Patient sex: F
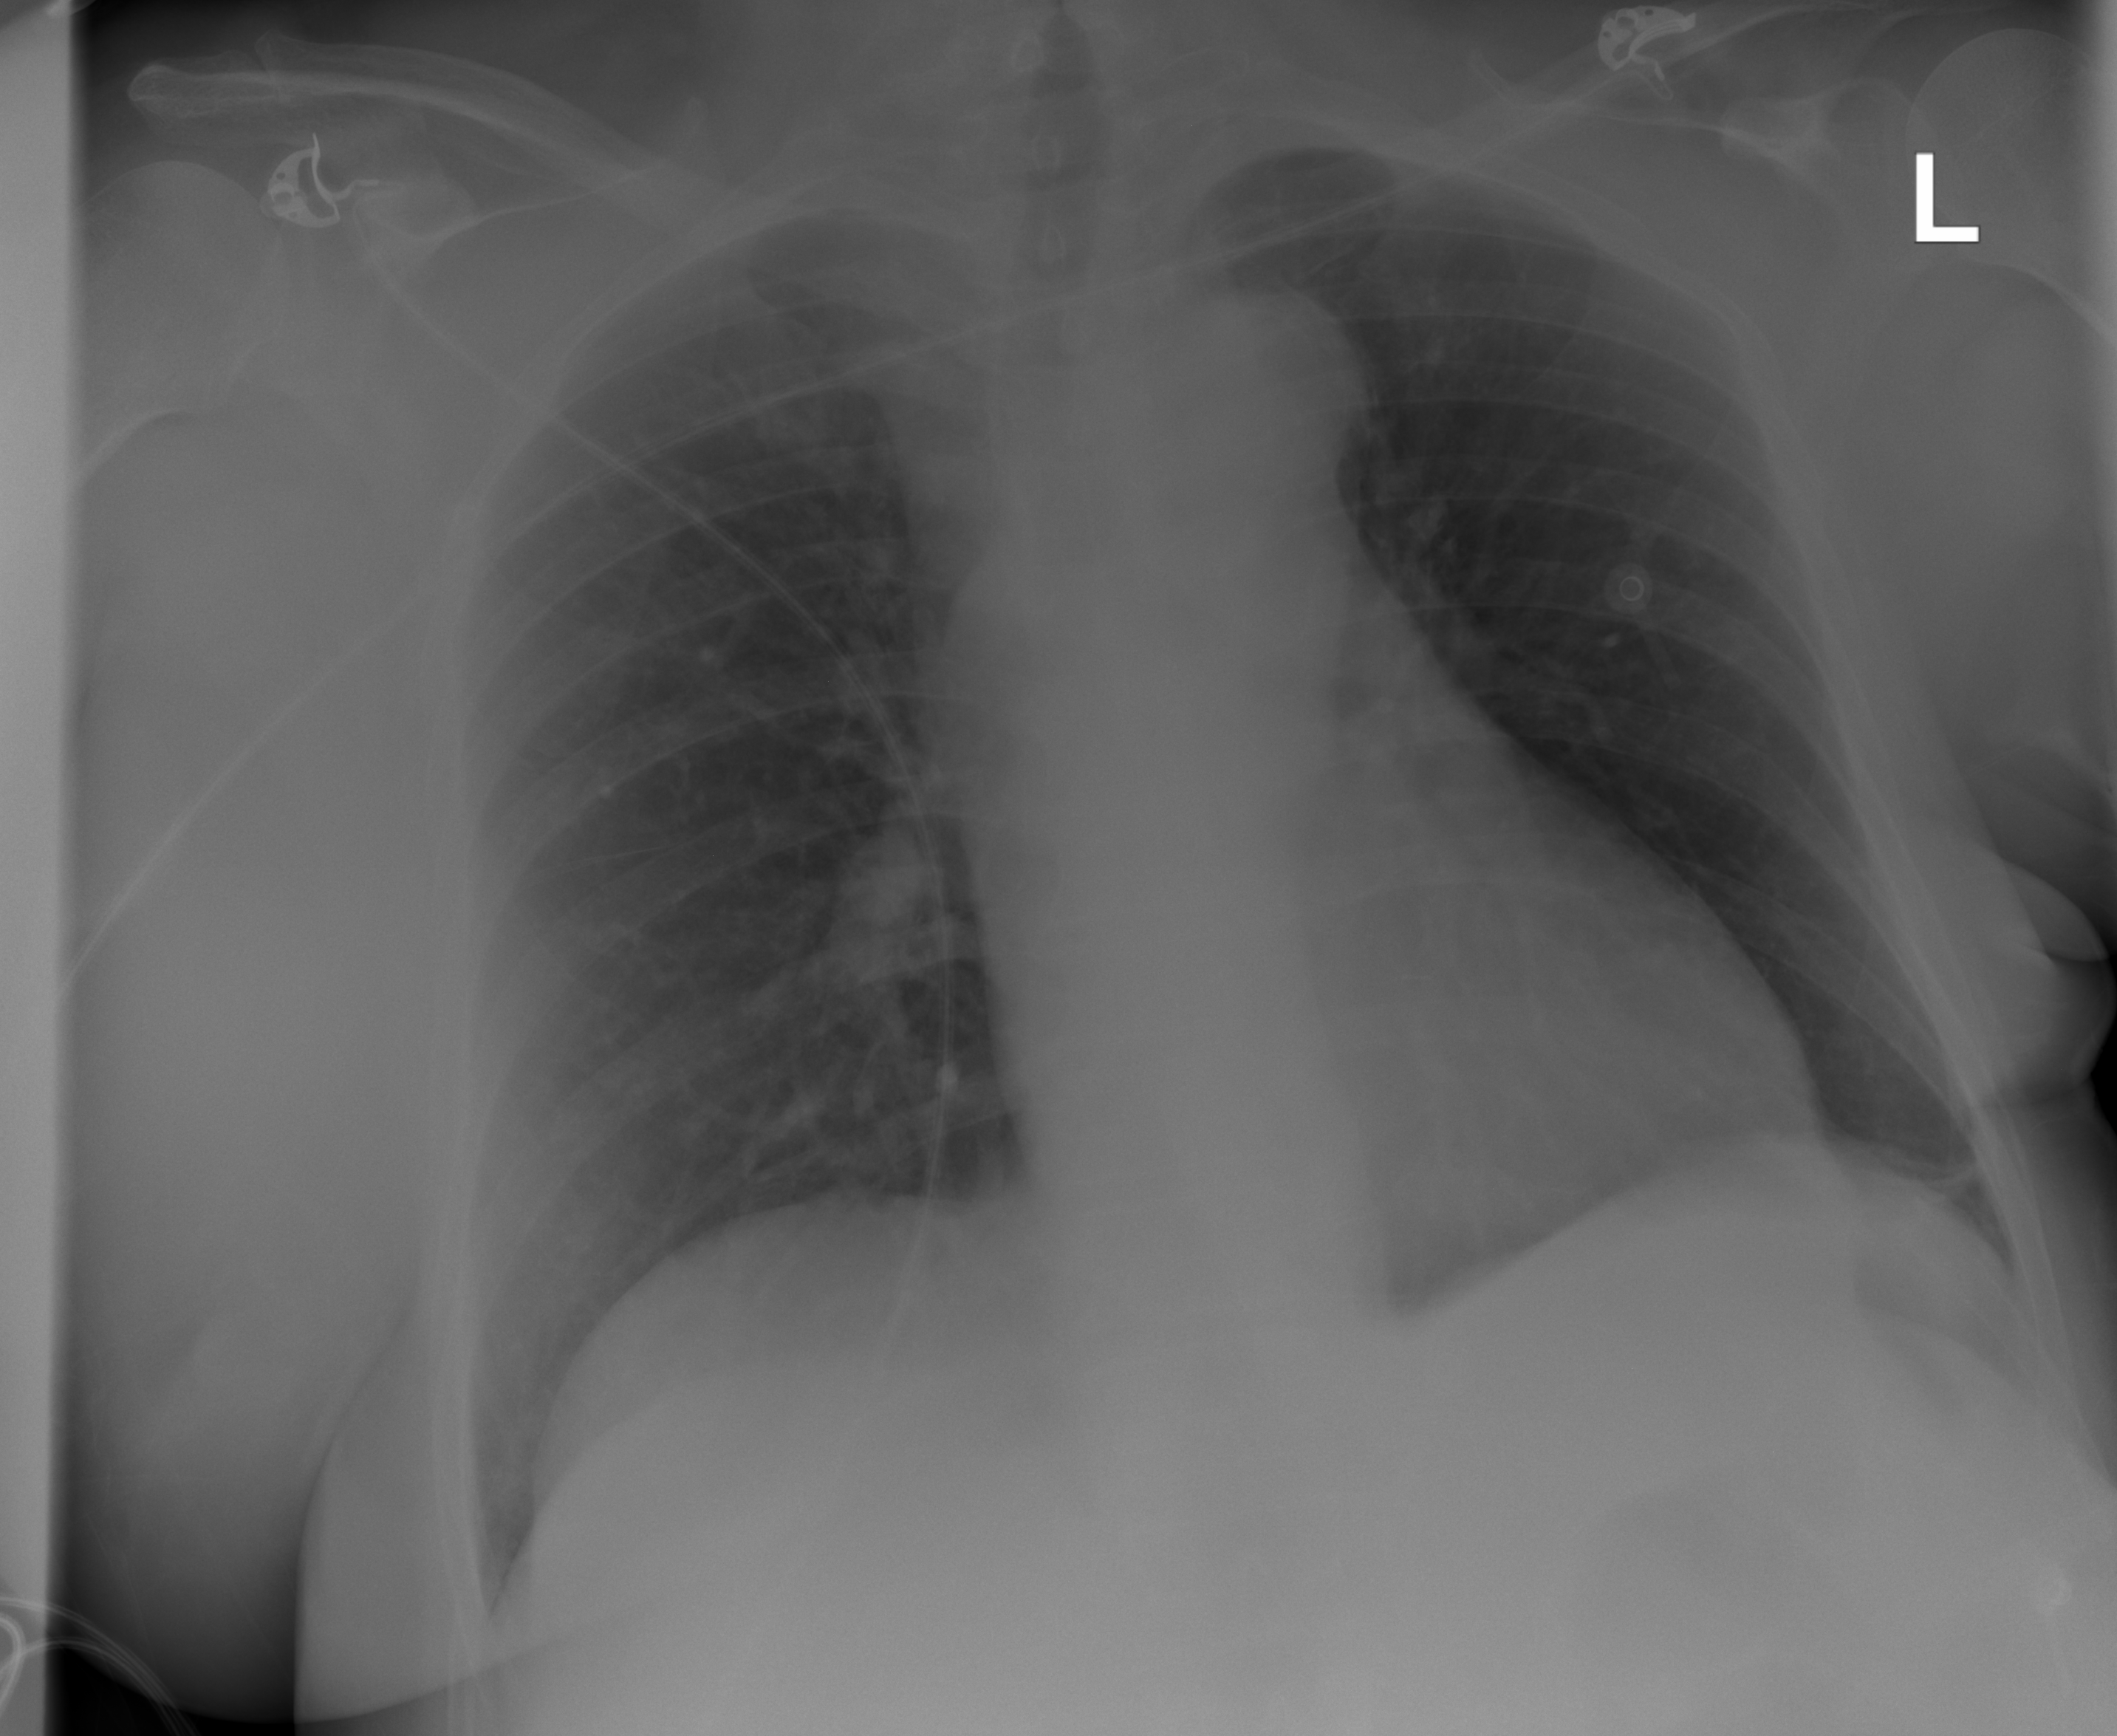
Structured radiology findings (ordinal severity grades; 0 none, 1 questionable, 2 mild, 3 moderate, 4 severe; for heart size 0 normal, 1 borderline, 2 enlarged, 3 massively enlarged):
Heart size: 0
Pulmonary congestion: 0
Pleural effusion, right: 0
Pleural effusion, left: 0
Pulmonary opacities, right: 0
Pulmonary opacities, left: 0
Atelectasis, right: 1
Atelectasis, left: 1